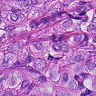
Metastatic tissue present: yes